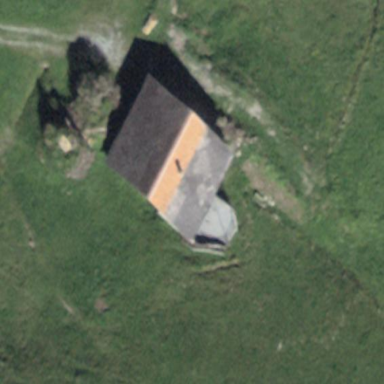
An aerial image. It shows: Farm building.